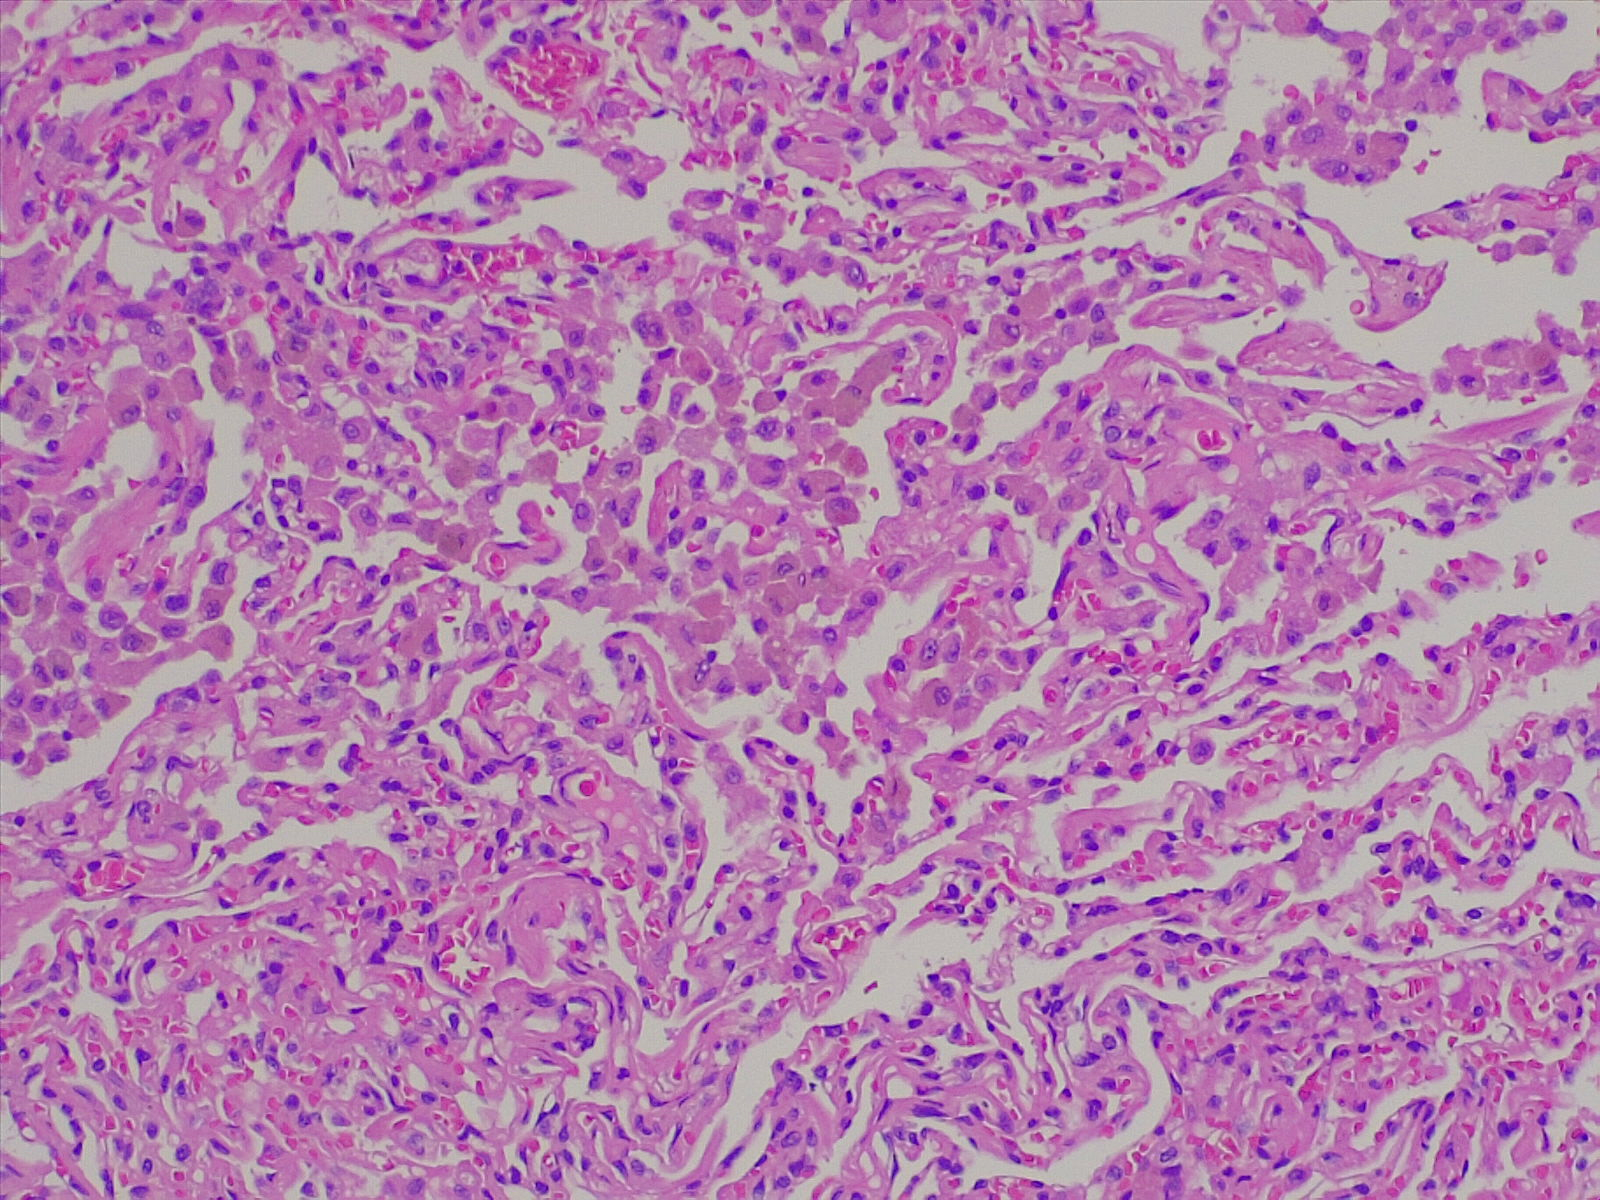
Label: normal lung tissue